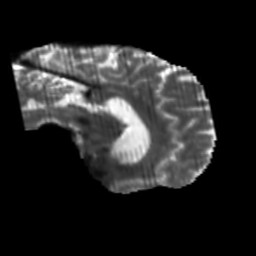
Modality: T2w
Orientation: sagittal
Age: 49
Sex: male
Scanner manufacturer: siemens
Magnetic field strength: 3 T
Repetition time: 5.47 s
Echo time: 0.0854 s